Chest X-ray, PA view. Patient: 74 years old, sex M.
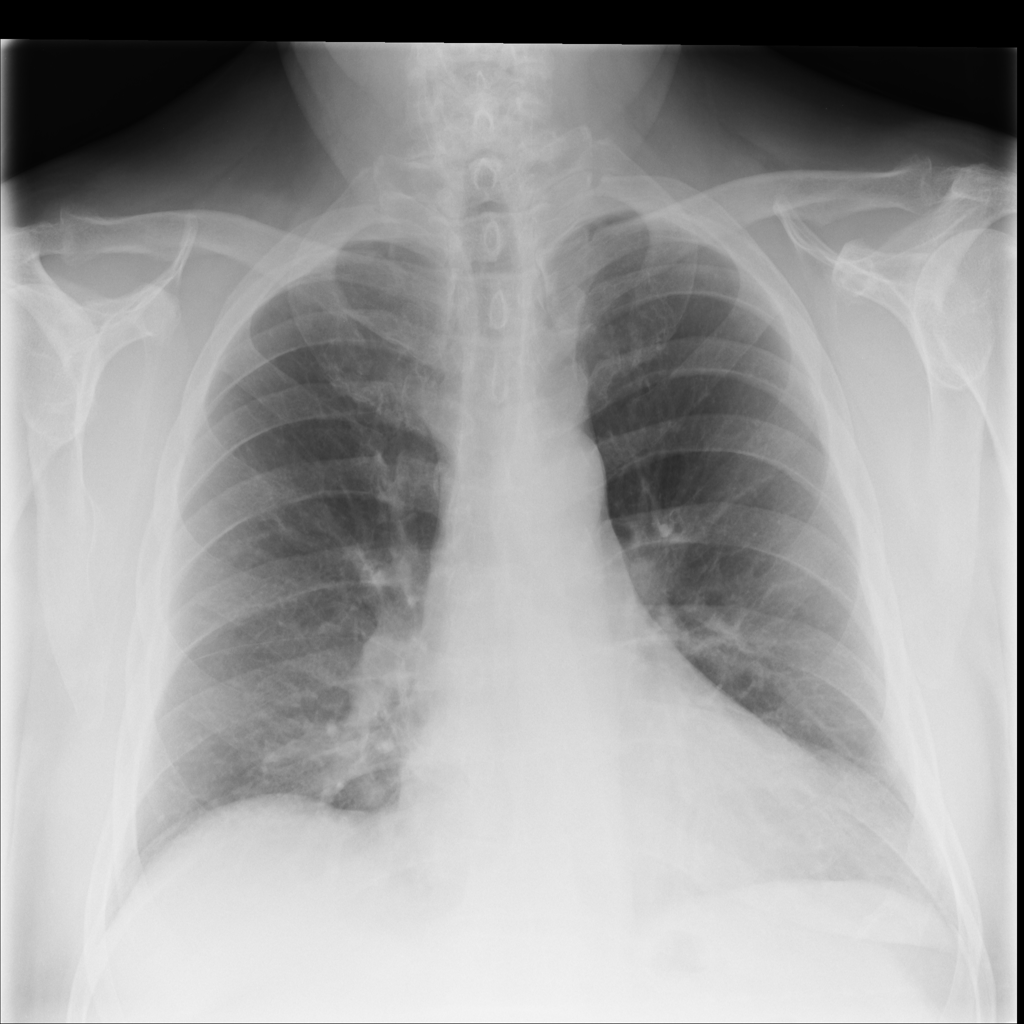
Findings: Infiltration